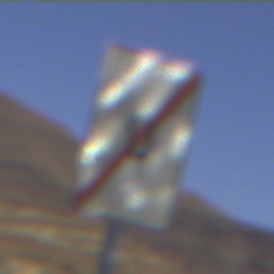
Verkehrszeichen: EndeUmleitung
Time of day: MorningAfternoon
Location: Outdoor (Nature)
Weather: Clear
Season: NotSpecified
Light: Natural